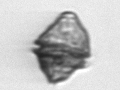
Label: Kryptoperidinium_triquetrum